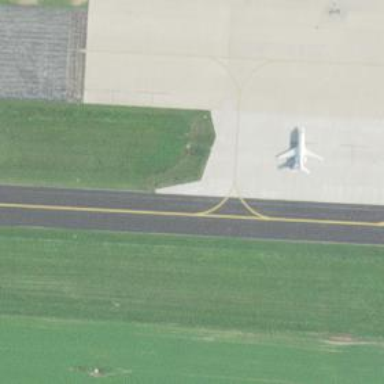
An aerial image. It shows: View of taxiway at the airport.